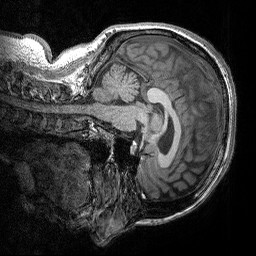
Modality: T1w
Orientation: sagittal
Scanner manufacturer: siemens
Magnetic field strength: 3 T
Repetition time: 2.3 s
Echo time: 0.00298 s